Field crop: maize
Growth stage: 2
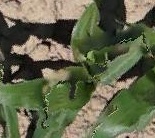
Species: maize